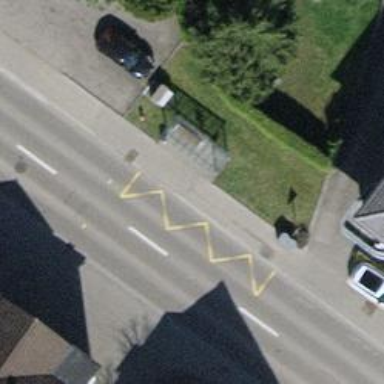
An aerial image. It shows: Bus stop with sheltered platform for public transport.